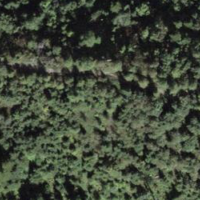
EUNIS habitat code: 45
Species observed at this site:
Petasites albus